Aerial crown-view tile of a tropical tree (Barro Colorado Island, Panama), acquired 20250915:
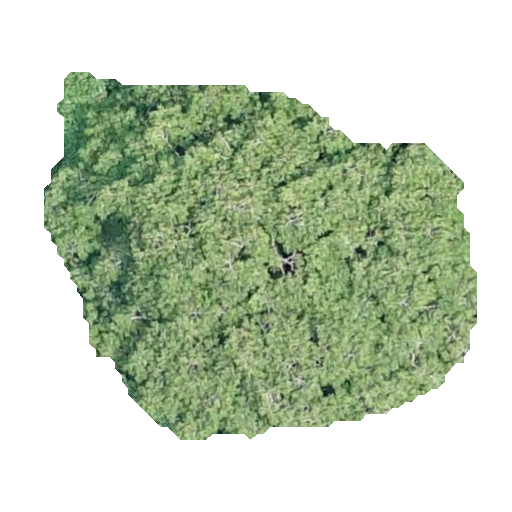
Species: Virola surinamensis
GBIF accepted scientific name: Virola surinamensis
Crown area: 172.026 m²